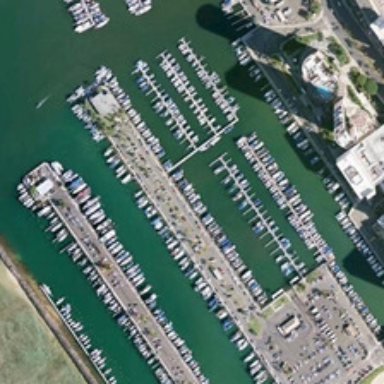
Boats stopped compactly in the port near some high rise buildings .